Field crop: tomato
Growth stage: 1
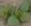
Species: solanum